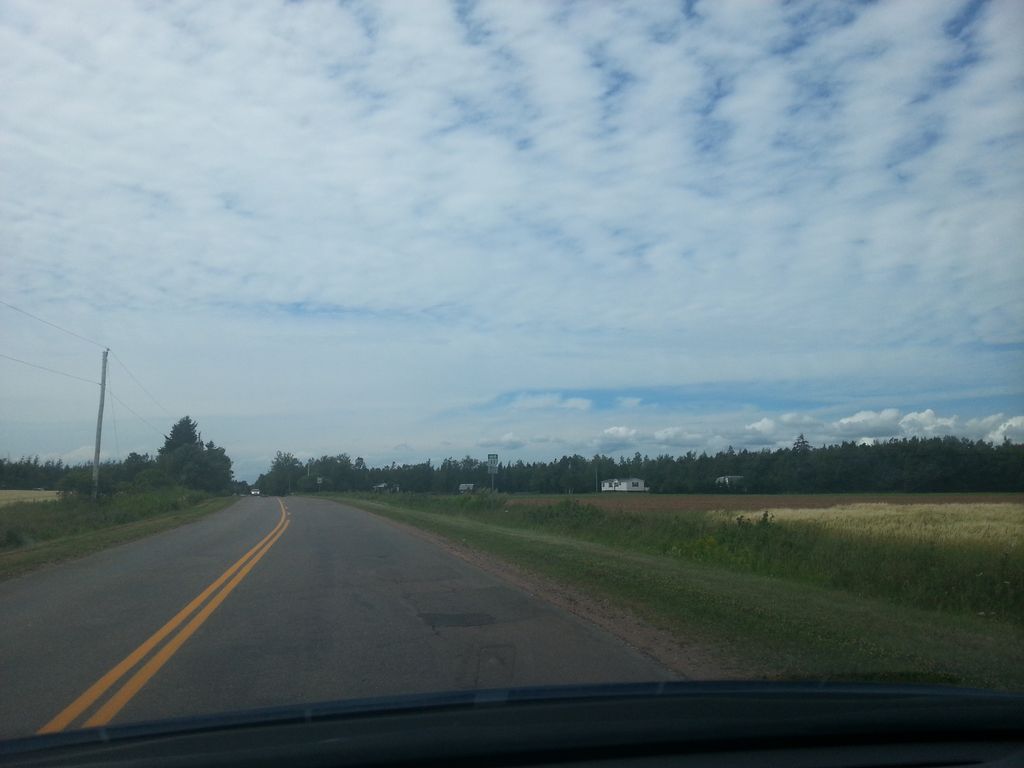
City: charlottetown